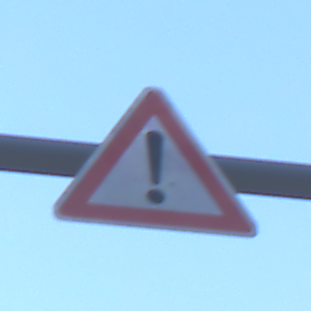
Verkehrszeichen: Gefahrenstelle
Umgebung: Outdoor, Urban
Tageszeit: Dawn
Wetter: Clear
Licht: Natural
Jahreszeit: NotSpecified
Kontrast: LowContrast